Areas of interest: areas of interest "Nonglian Good People Park"
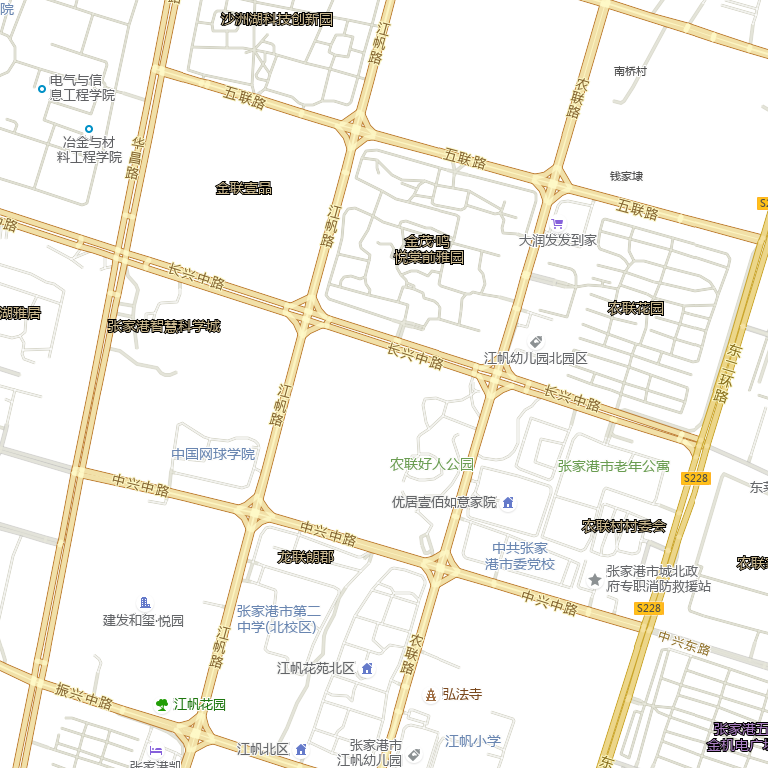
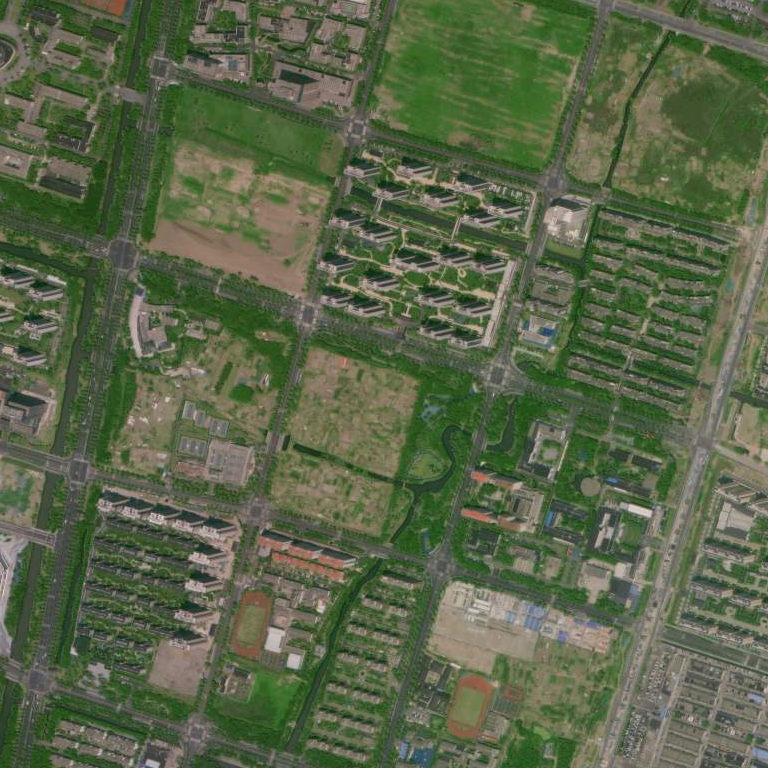